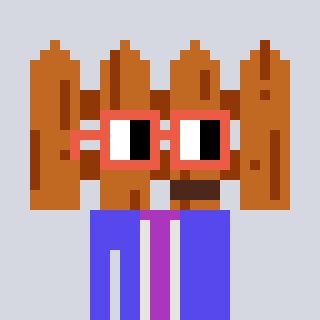
a pixel art character with square orange glasses, a fence-shaped head and a computerblue-colored body on a cool background